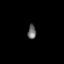
Tissue: skin
Cell type: Epithelial cells
Senescence score: 0.2658
Nuclear area (px): 115
Mean DAPI intensity: 107.217